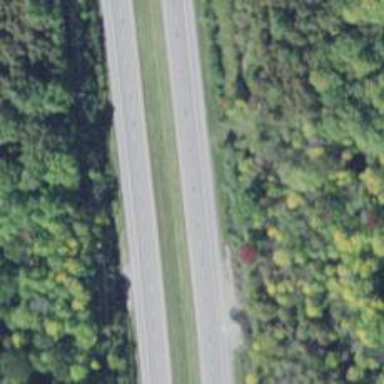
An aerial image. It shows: This image shows trunk highway that functions as expressway.